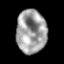
Tissue: lung
Cell type: Epithelial cells
Senescence score: 0.09218
Nuclear area (px): 1283
Mean DAPI intensity: 159.413